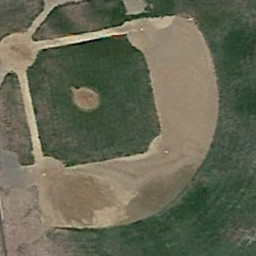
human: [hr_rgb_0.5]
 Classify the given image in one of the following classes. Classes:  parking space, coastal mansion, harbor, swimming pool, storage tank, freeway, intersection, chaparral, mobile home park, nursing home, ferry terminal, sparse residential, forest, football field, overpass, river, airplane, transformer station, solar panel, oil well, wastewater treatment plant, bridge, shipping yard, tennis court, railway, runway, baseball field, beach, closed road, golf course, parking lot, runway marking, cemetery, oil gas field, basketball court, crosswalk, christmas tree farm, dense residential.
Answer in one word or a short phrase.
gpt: baseball field